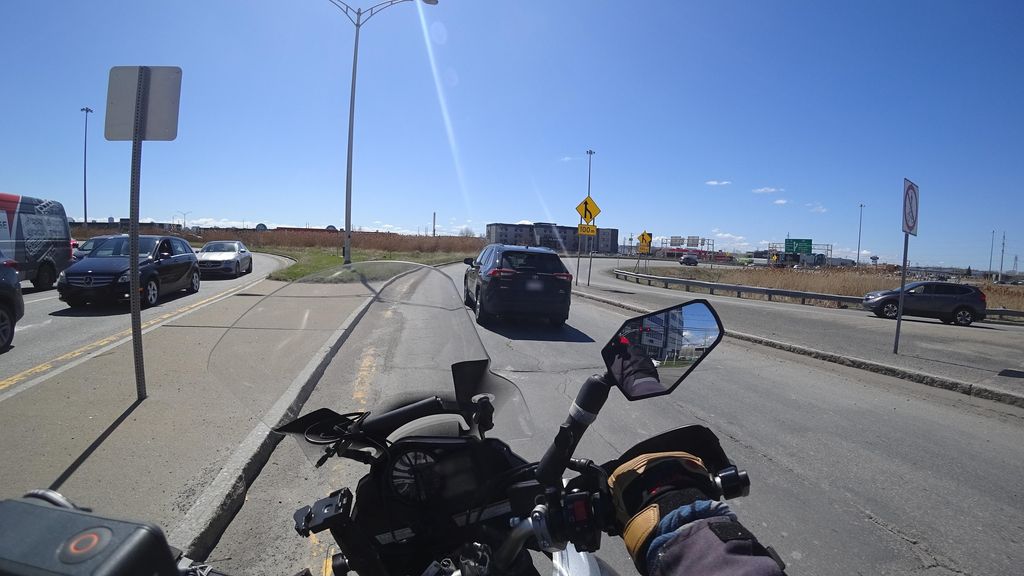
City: quebec_city